Aerial crown-view tile of a tropical tree (Barro Colorado Island, Panama), acquired 20240813:
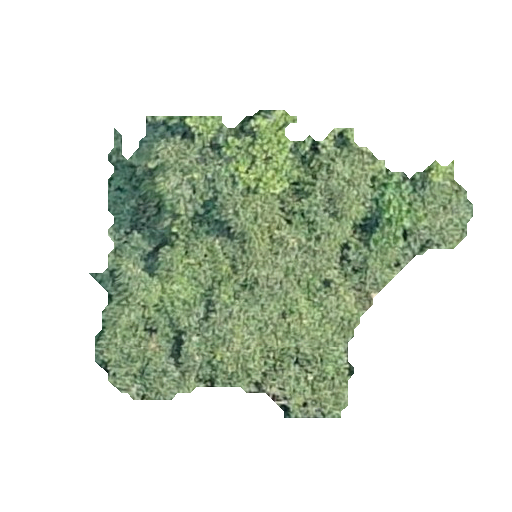
Species: Luehea seemannii
GBIF accepted scientific name: Luehea seemannii
Crown area: 119.701 m²